Interaction volume radius: 5 \u00c5
Interaction volume height: 15 \u00c5
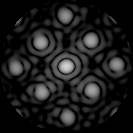
Disorder parameter: 0.1784